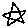
Label: star